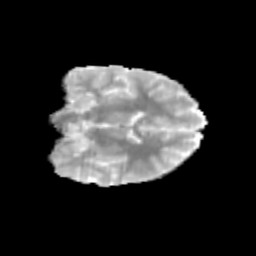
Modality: MD
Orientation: coronal
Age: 11
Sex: female
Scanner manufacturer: siemens
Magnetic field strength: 3 T
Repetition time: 3.8 s
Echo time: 0.07 s